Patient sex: M
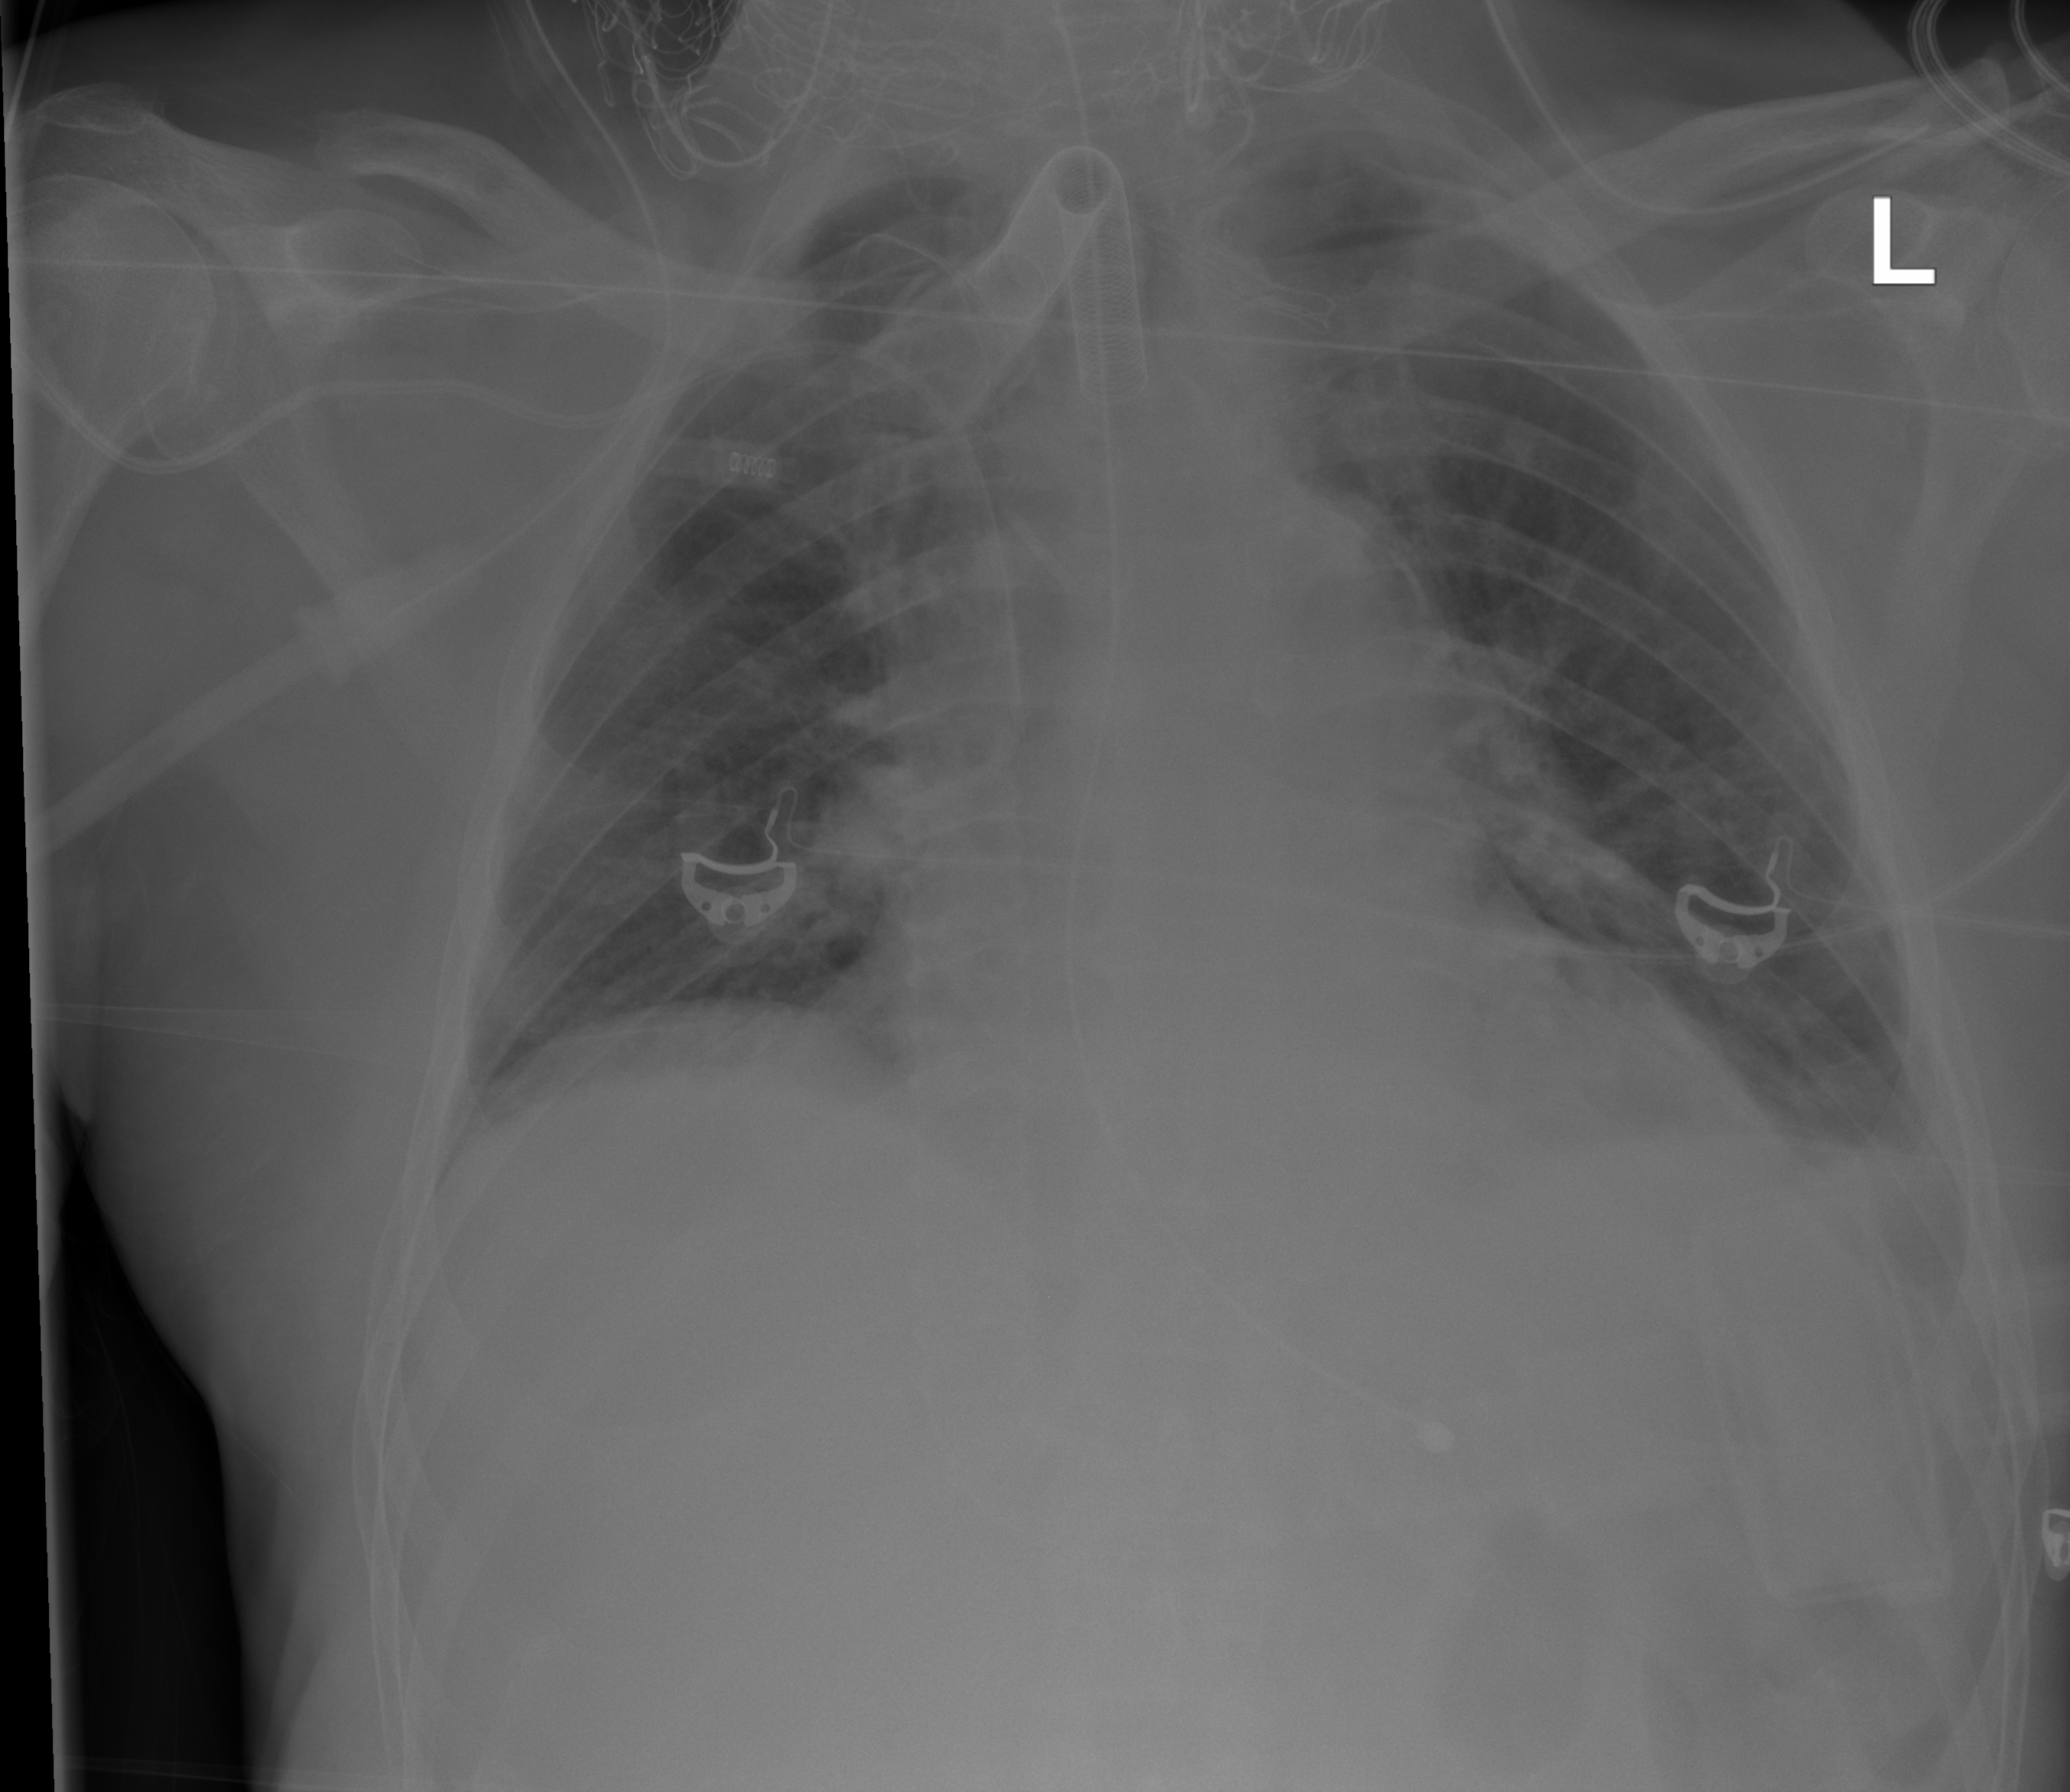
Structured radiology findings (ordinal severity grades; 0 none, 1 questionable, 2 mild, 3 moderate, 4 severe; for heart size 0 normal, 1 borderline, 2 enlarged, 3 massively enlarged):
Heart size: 0
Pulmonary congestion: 0
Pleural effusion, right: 0
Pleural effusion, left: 2
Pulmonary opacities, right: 0
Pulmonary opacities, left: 0
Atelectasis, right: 2
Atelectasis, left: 2